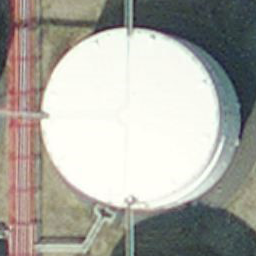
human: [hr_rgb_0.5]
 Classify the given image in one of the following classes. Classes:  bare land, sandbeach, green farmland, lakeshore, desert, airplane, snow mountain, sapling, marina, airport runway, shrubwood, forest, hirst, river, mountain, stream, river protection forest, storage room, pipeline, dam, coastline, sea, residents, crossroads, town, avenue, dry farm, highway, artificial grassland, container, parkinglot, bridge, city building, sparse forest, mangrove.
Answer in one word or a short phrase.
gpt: storage room